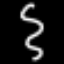
Label: squiggle